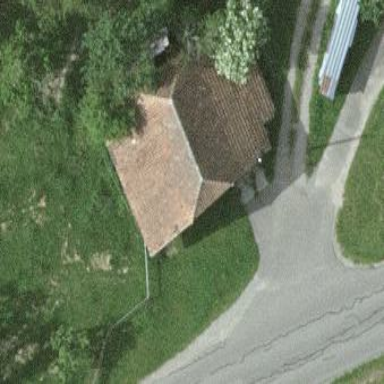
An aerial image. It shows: Rural barn.